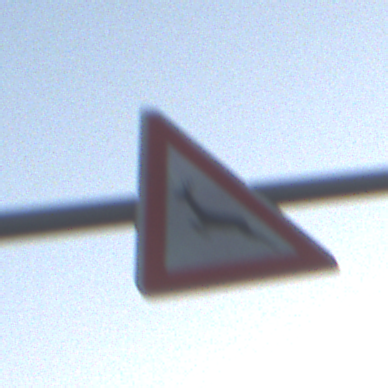
Verkehrszeichen: WildwechselRechts
Umgebung: Outdoor, Nature
Tageszeit: SunriseSunset
Wetter: Clear
Licht: Natural
Jahreszeit: NotSpecified
Kontrast: LowContrast